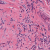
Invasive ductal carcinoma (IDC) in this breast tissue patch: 1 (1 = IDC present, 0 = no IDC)